Aerial crown-view tile of a tropical tree (Barro Colorado Island, Panama), acquired 20250317:
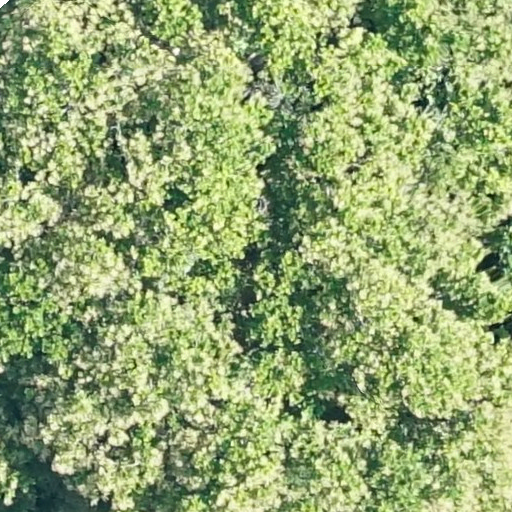
Species: Anacardium excelsum
GBIF accepted scientific name: Anacardium excelsum
Crown area: 677.806 m²